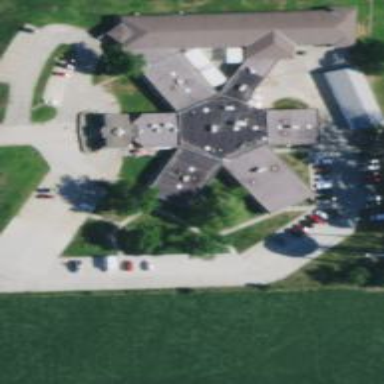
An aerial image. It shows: Nursing home.